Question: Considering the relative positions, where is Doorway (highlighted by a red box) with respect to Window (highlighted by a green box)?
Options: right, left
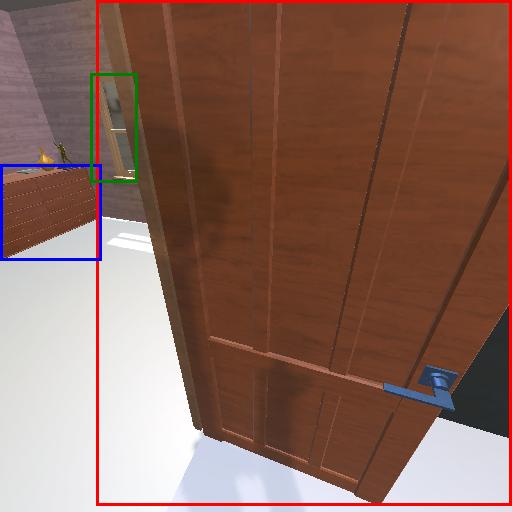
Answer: right